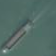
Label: Sand_carrier